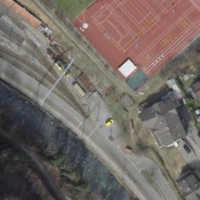
EUNIS habitat code: 53
Species observed at this site:
Chelidonium majus